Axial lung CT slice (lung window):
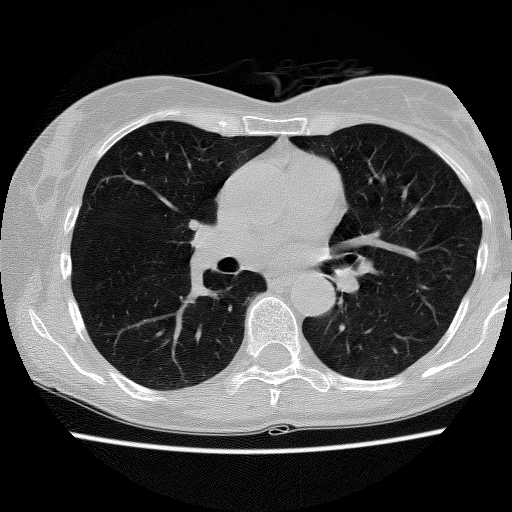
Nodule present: no